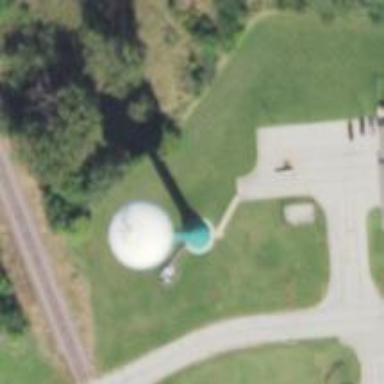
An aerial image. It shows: Water tower that is man-made.